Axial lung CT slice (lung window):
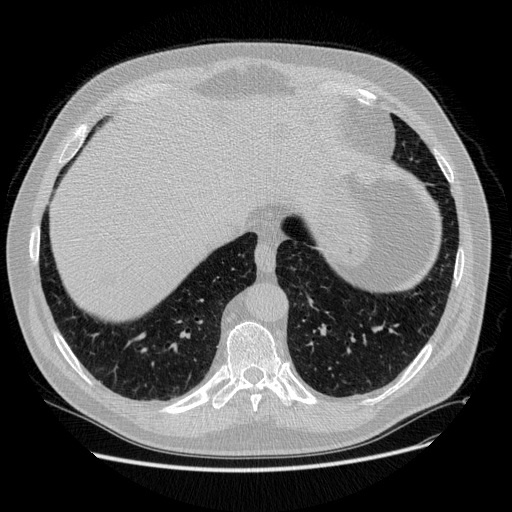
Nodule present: no